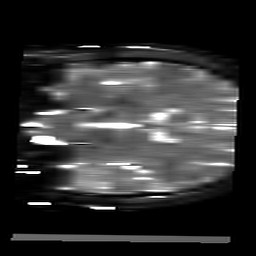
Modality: T2starmap
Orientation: coronal
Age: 30
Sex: male
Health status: ill